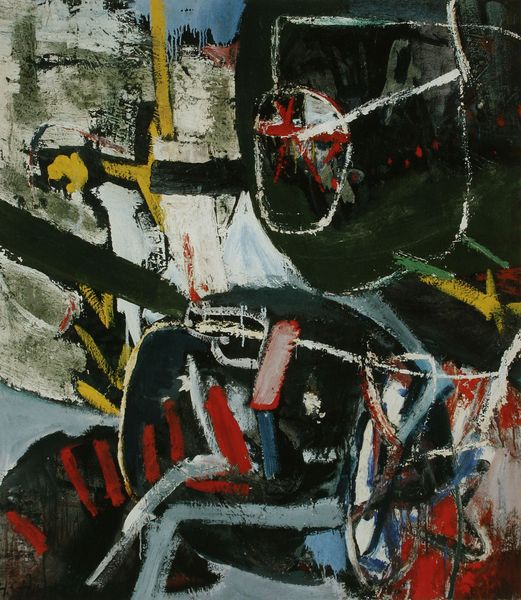
Künstler: Helmut Sturm
Standort: Berlin
Institution: Galerie Gunar Barthel
Schlagwörter: blau, kampf, weiß, gelb, grün, grau, schwarz, ölbild, rot, pastos, rosa, kreis, moderne, abstrakt, formen, linien, rad, sturm, vernichtung, kreise, fahrrad, rouge, bleu, abstarkt